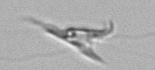
Label: Chrysochromulina_lanceolata